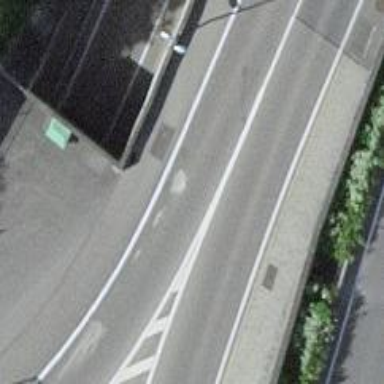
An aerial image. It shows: Trunk link highway.